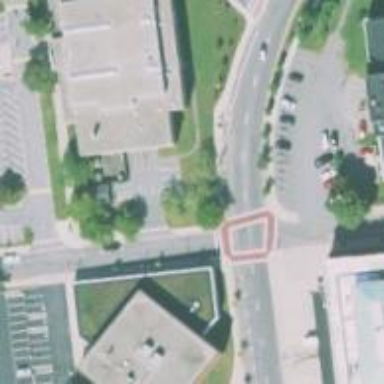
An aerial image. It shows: Marked crossing on the road.